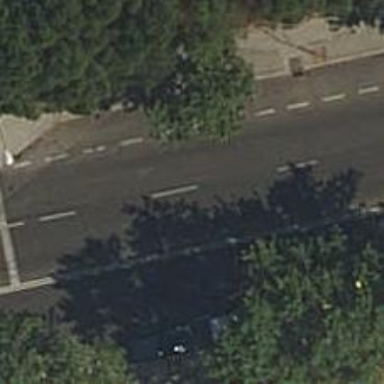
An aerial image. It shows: Asphalt road classified as tertiary.